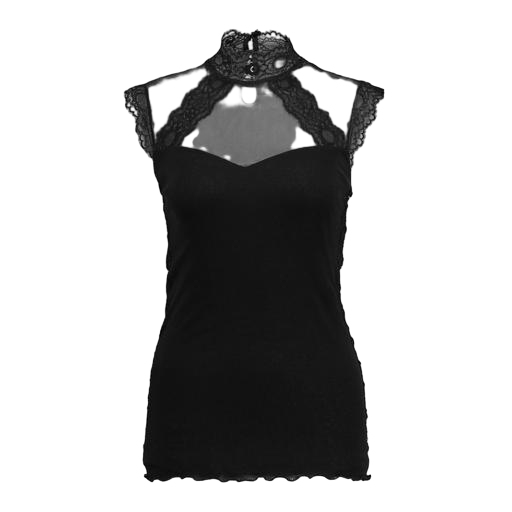
black lacey mesh-paneled top, black shayna mock-turtleneck lace top, black ruby lace high neck top, white background